Field crop: maize
Growth stage: 2
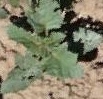
Species: datura